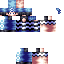
A male human skin with medium skin, wearing brown long hair dressed in a blue hoodie and blue pants, featuring a closed mouth.